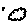
Label: cloud